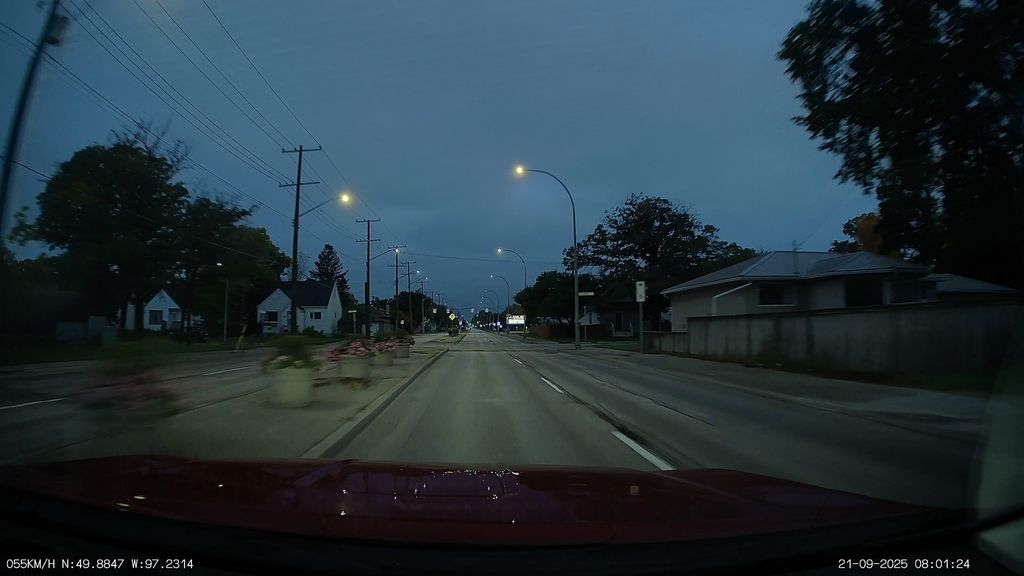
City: winnipeg